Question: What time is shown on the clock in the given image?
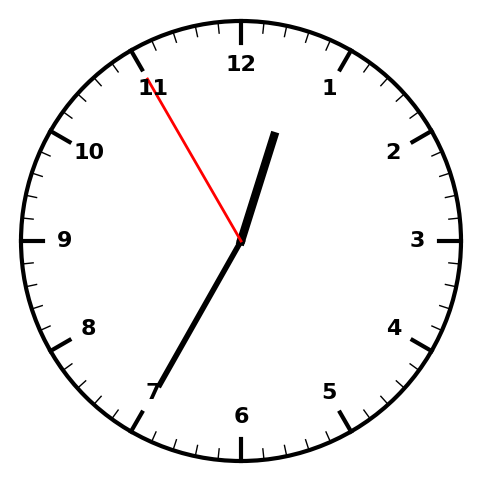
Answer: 12:34:55